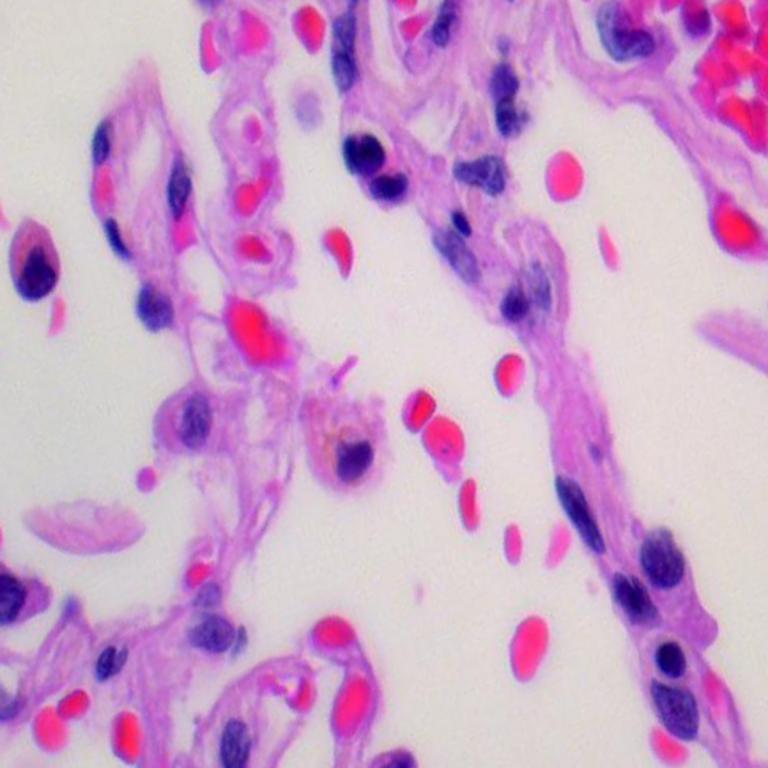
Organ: lung
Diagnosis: benign